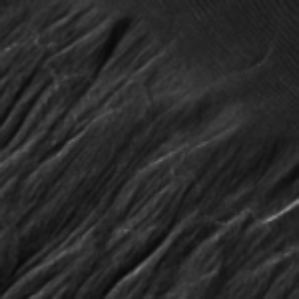
Label: frost